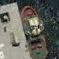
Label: Towing_vessel